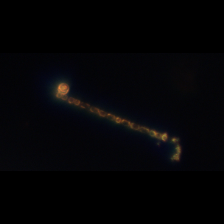
Taxon: Skeletonema
Group: Diatoms